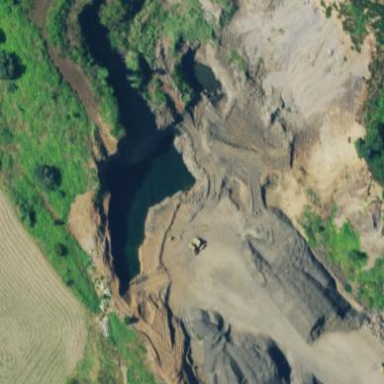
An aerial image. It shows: Quarry area rich in gravel resources.